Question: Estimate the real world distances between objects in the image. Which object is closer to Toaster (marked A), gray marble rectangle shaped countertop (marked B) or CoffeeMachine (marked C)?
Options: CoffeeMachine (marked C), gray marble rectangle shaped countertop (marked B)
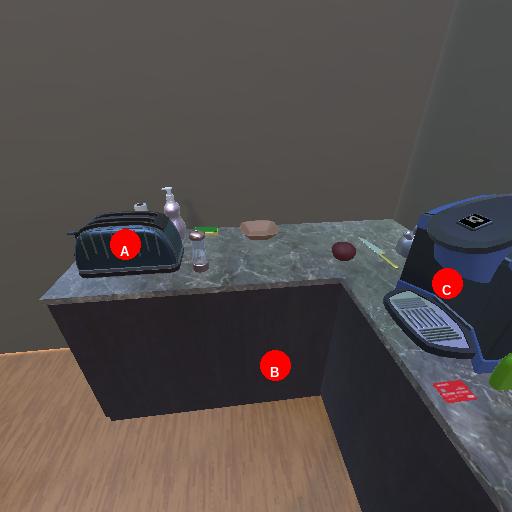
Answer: CoffeeMachine (marked C)